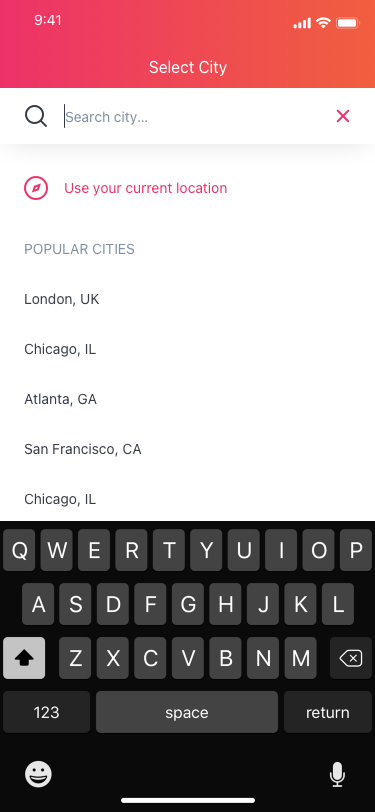
Text in this UI design:
Use your current location
London, UK
Chicago, IL
Atlanta, GA
San Francisco, CA
Chicago, IL
Atlanta, GA
POPULAR CITIES
Search city…